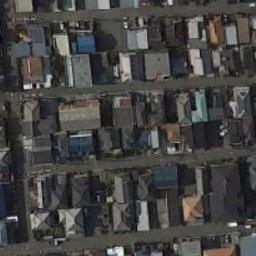
Label: residential